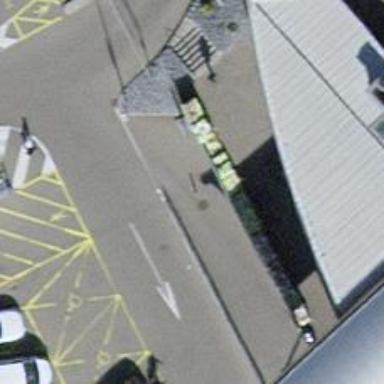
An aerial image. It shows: Bollard barrier.